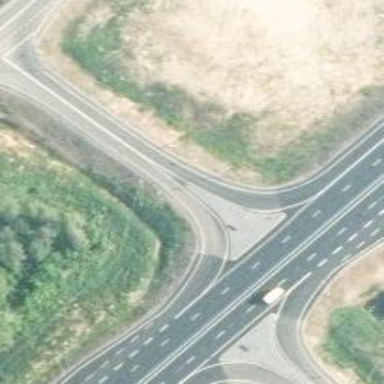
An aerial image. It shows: Trunk link highway.